Chest X-ray:
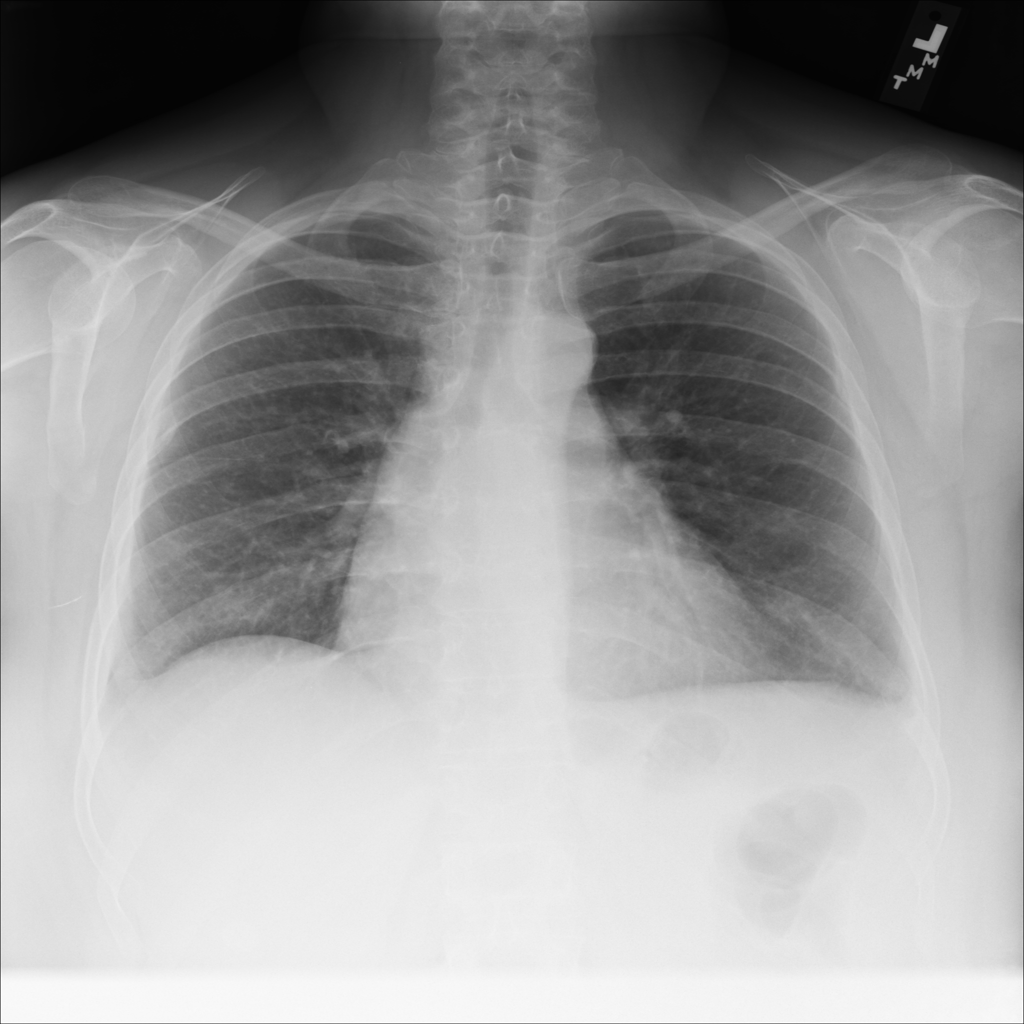
Findings: Pleural Thickening
No abnormal finding: no